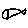
Label: fish